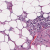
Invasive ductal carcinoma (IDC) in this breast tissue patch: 1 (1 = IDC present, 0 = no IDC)